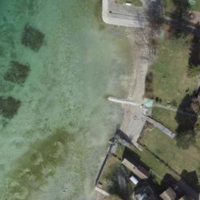
EUNIS habitat code: 14
Species observed at this site:
Tachybaptus ruficollis
Chroicocephalus ridibundus
Phalacrocorax carbo
Podiceps cristatus
Cygnus olor
Fulica atra
Anas platyrhynchos
Aythya ferina
Larus canus
Pica pica
Aythya fuligula
Columba livia